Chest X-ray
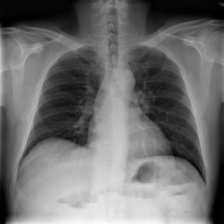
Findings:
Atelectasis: negative
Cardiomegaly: negative
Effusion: negative
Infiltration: positive
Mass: negative
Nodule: negative
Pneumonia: negative
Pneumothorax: negative
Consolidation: negative
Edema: negative
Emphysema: negative
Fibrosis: negative
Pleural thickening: negative
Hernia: negative